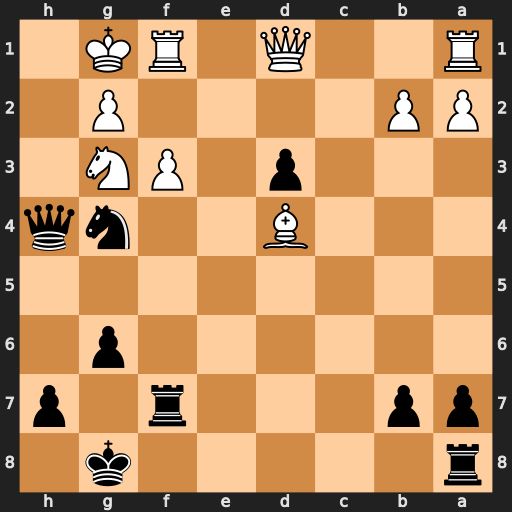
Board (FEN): r5k1/pp3r1p/6p1/8/3B2nq/3p1PN1/PP4P1/R2Q1RK1
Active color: b
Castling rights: -
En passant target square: -
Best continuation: Qh2#